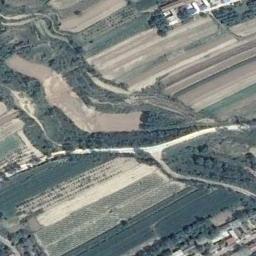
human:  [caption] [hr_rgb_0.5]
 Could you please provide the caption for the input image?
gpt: Most of the terraces are bare land .

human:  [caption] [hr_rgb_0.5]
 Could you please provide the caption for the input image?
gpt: Many irregularly shaped brown and green mixed farm fields with several paths and many buildings .

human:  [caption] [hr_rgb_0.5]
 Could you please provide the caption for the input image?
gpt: There are many trees on the terrace .

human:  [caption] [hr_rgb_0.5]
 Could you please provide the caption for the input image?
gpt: The bare and green terrace is next to some houses and trees .

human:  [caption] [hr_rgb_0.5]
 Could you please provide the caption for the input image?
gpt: There are some green meadows and buildings near the terraces .